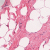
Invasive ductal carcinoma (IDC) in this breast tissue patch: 0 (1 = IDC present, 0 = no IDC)